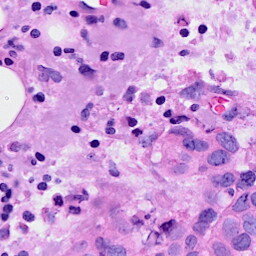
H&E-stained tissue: Breast